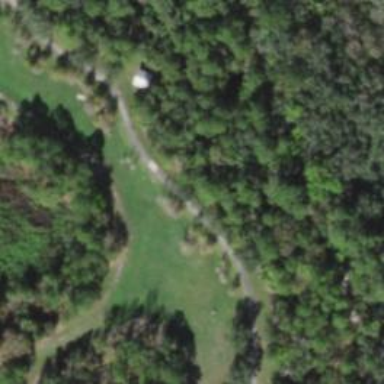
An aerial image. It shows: Disc golf basket.